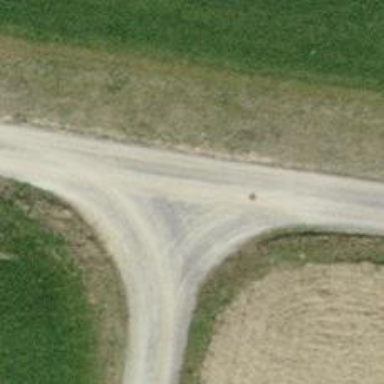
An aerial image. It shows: Track with fine gravel surface graded as grade 2.